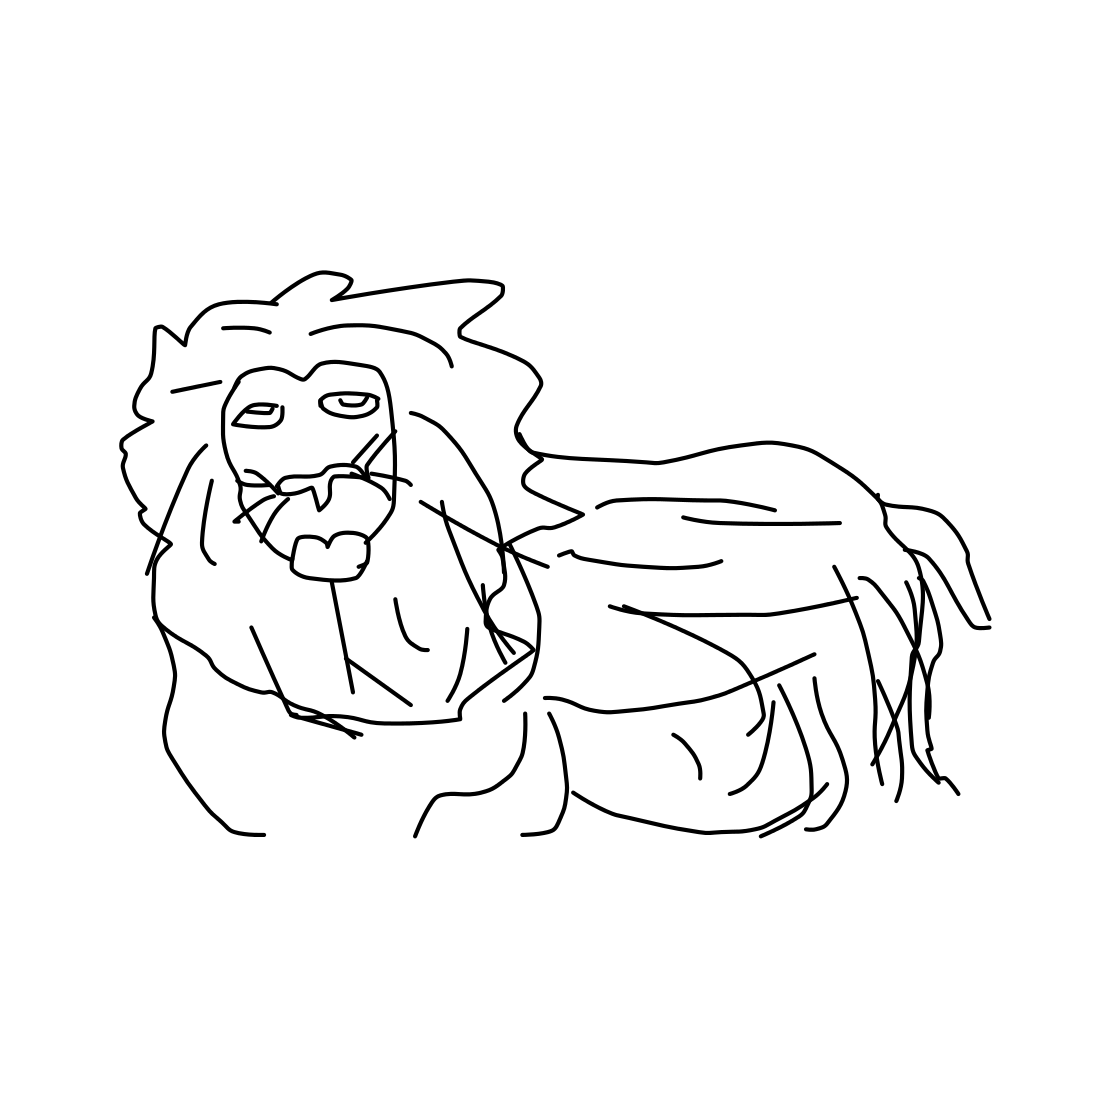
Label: lion